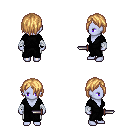
a pixel art fantasy rpg character, female body template, dark elf, purple skin, gray robe, white pants, light blonde bangs hairstyle, white cloth bandages, dagger, four views (front, back, left, right), 2x2 character sprite sheet, small pixel art, hard edges, no anti-aliasing